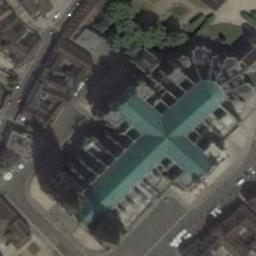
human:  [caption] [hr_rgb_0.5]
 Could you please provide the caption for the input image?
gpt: A church with a cyan roof  The main house of the church has a cross-shaped roof  There are many trees and a road around the church  There are many cars on the road .

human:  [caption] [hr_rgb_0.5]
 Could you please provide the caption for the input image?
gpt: The church with two towers and the rest of the church has a cross-shaped sloping roof .

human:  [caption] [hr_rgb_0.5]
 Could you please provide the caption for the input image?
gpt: There is a blue church next to the road .

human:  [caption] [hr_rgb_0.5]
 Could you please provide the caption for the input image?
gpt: This is a church with five spherical buildings .

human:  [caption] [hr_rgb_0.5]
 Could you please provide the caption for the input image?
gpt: The church is in the shape of a cross .